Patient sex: F
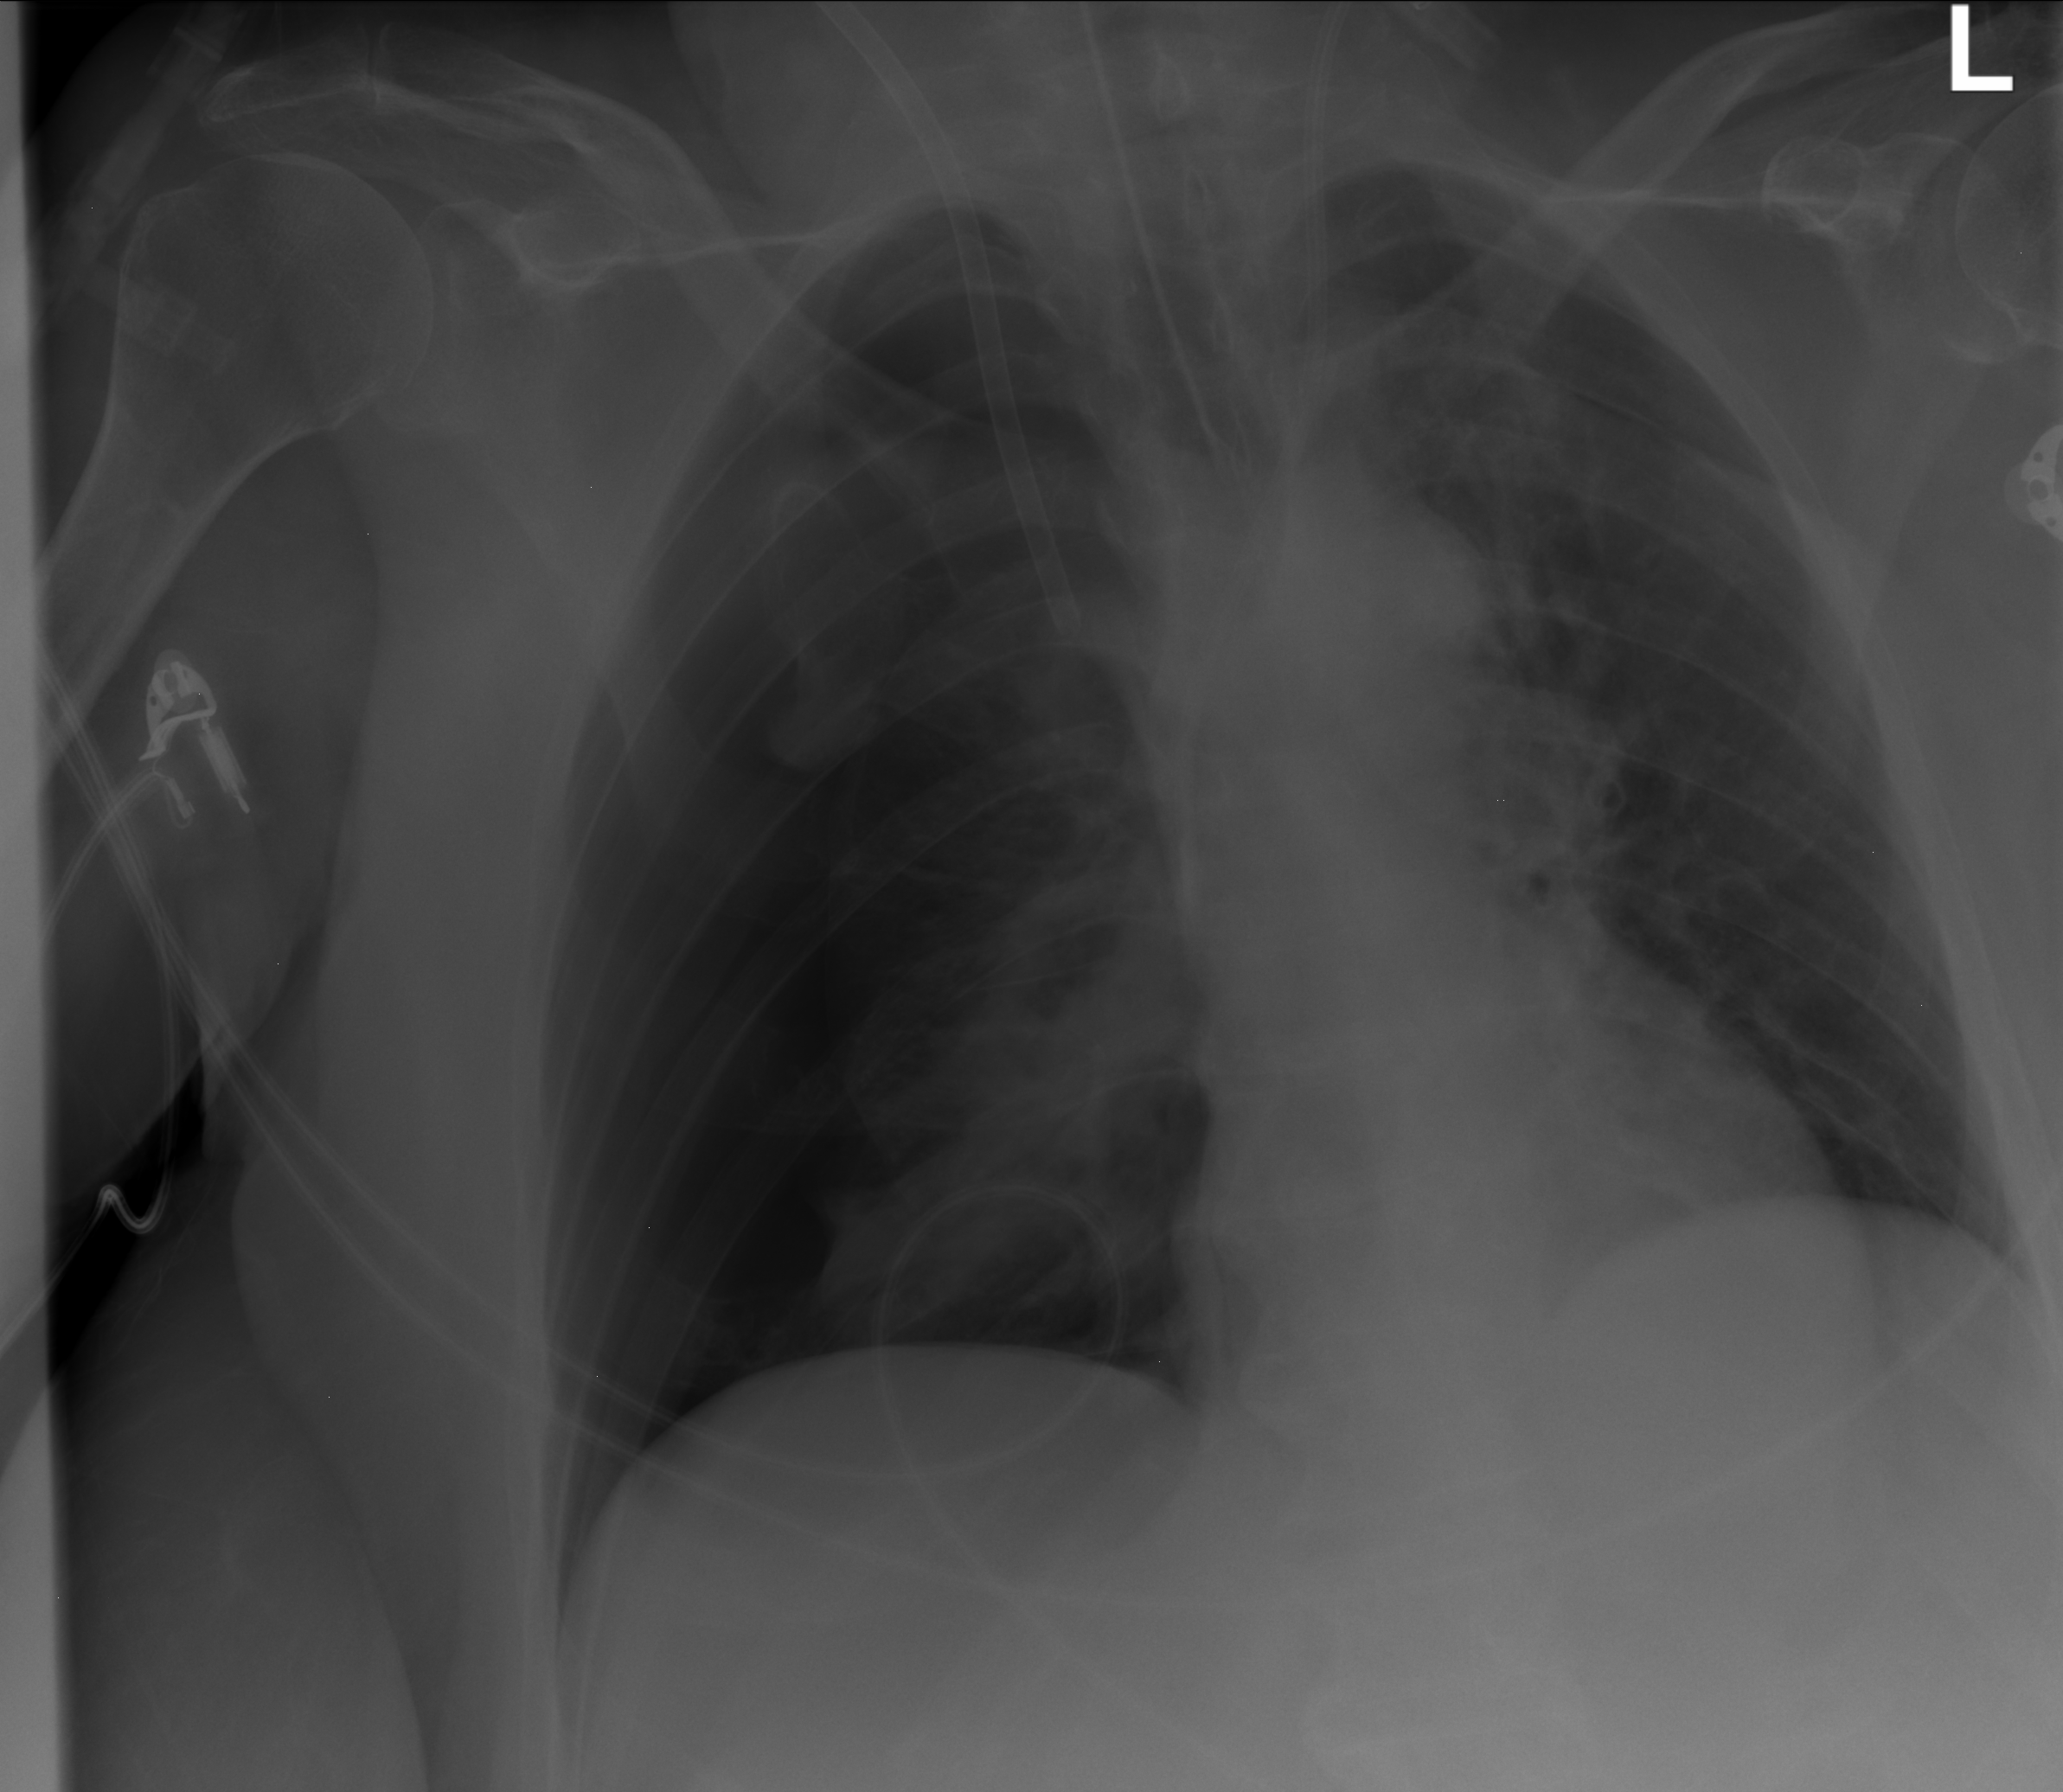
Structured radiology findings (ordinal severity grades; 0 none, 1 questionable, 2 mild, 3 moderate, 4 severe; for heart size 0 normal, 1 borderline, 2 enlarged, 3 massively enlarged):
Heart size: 0
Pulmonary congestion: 0
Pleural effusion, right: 0
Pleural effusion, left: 0
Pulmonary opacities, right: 0
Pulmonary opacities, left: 0
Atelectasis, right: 4
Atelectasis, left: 0